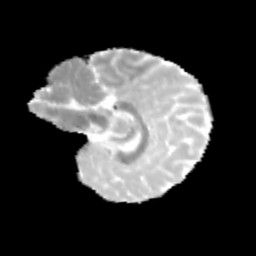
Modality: MD
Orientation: sagittal
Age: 13
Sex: female
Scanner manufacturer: siemens
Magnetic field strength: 3 T
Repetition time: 3.8 s
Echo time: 0.07 s